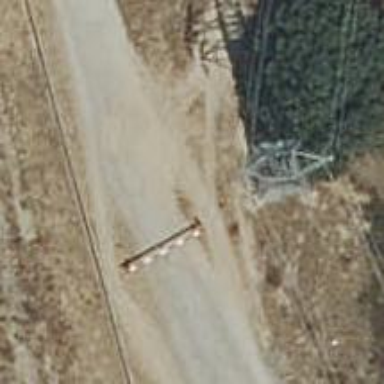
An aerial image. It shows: Lift gate barrier.